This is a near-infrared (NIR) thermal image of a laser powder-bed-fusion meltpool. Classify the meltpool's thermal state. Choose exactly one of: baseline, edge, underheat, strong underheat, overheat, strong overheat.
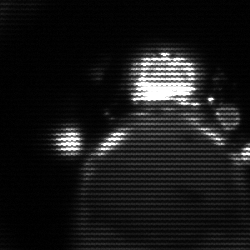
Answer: edge